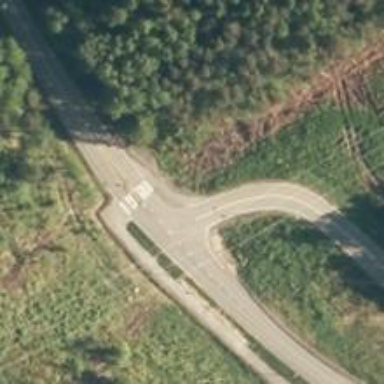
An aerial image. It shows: Crossing on the road.